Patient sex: F
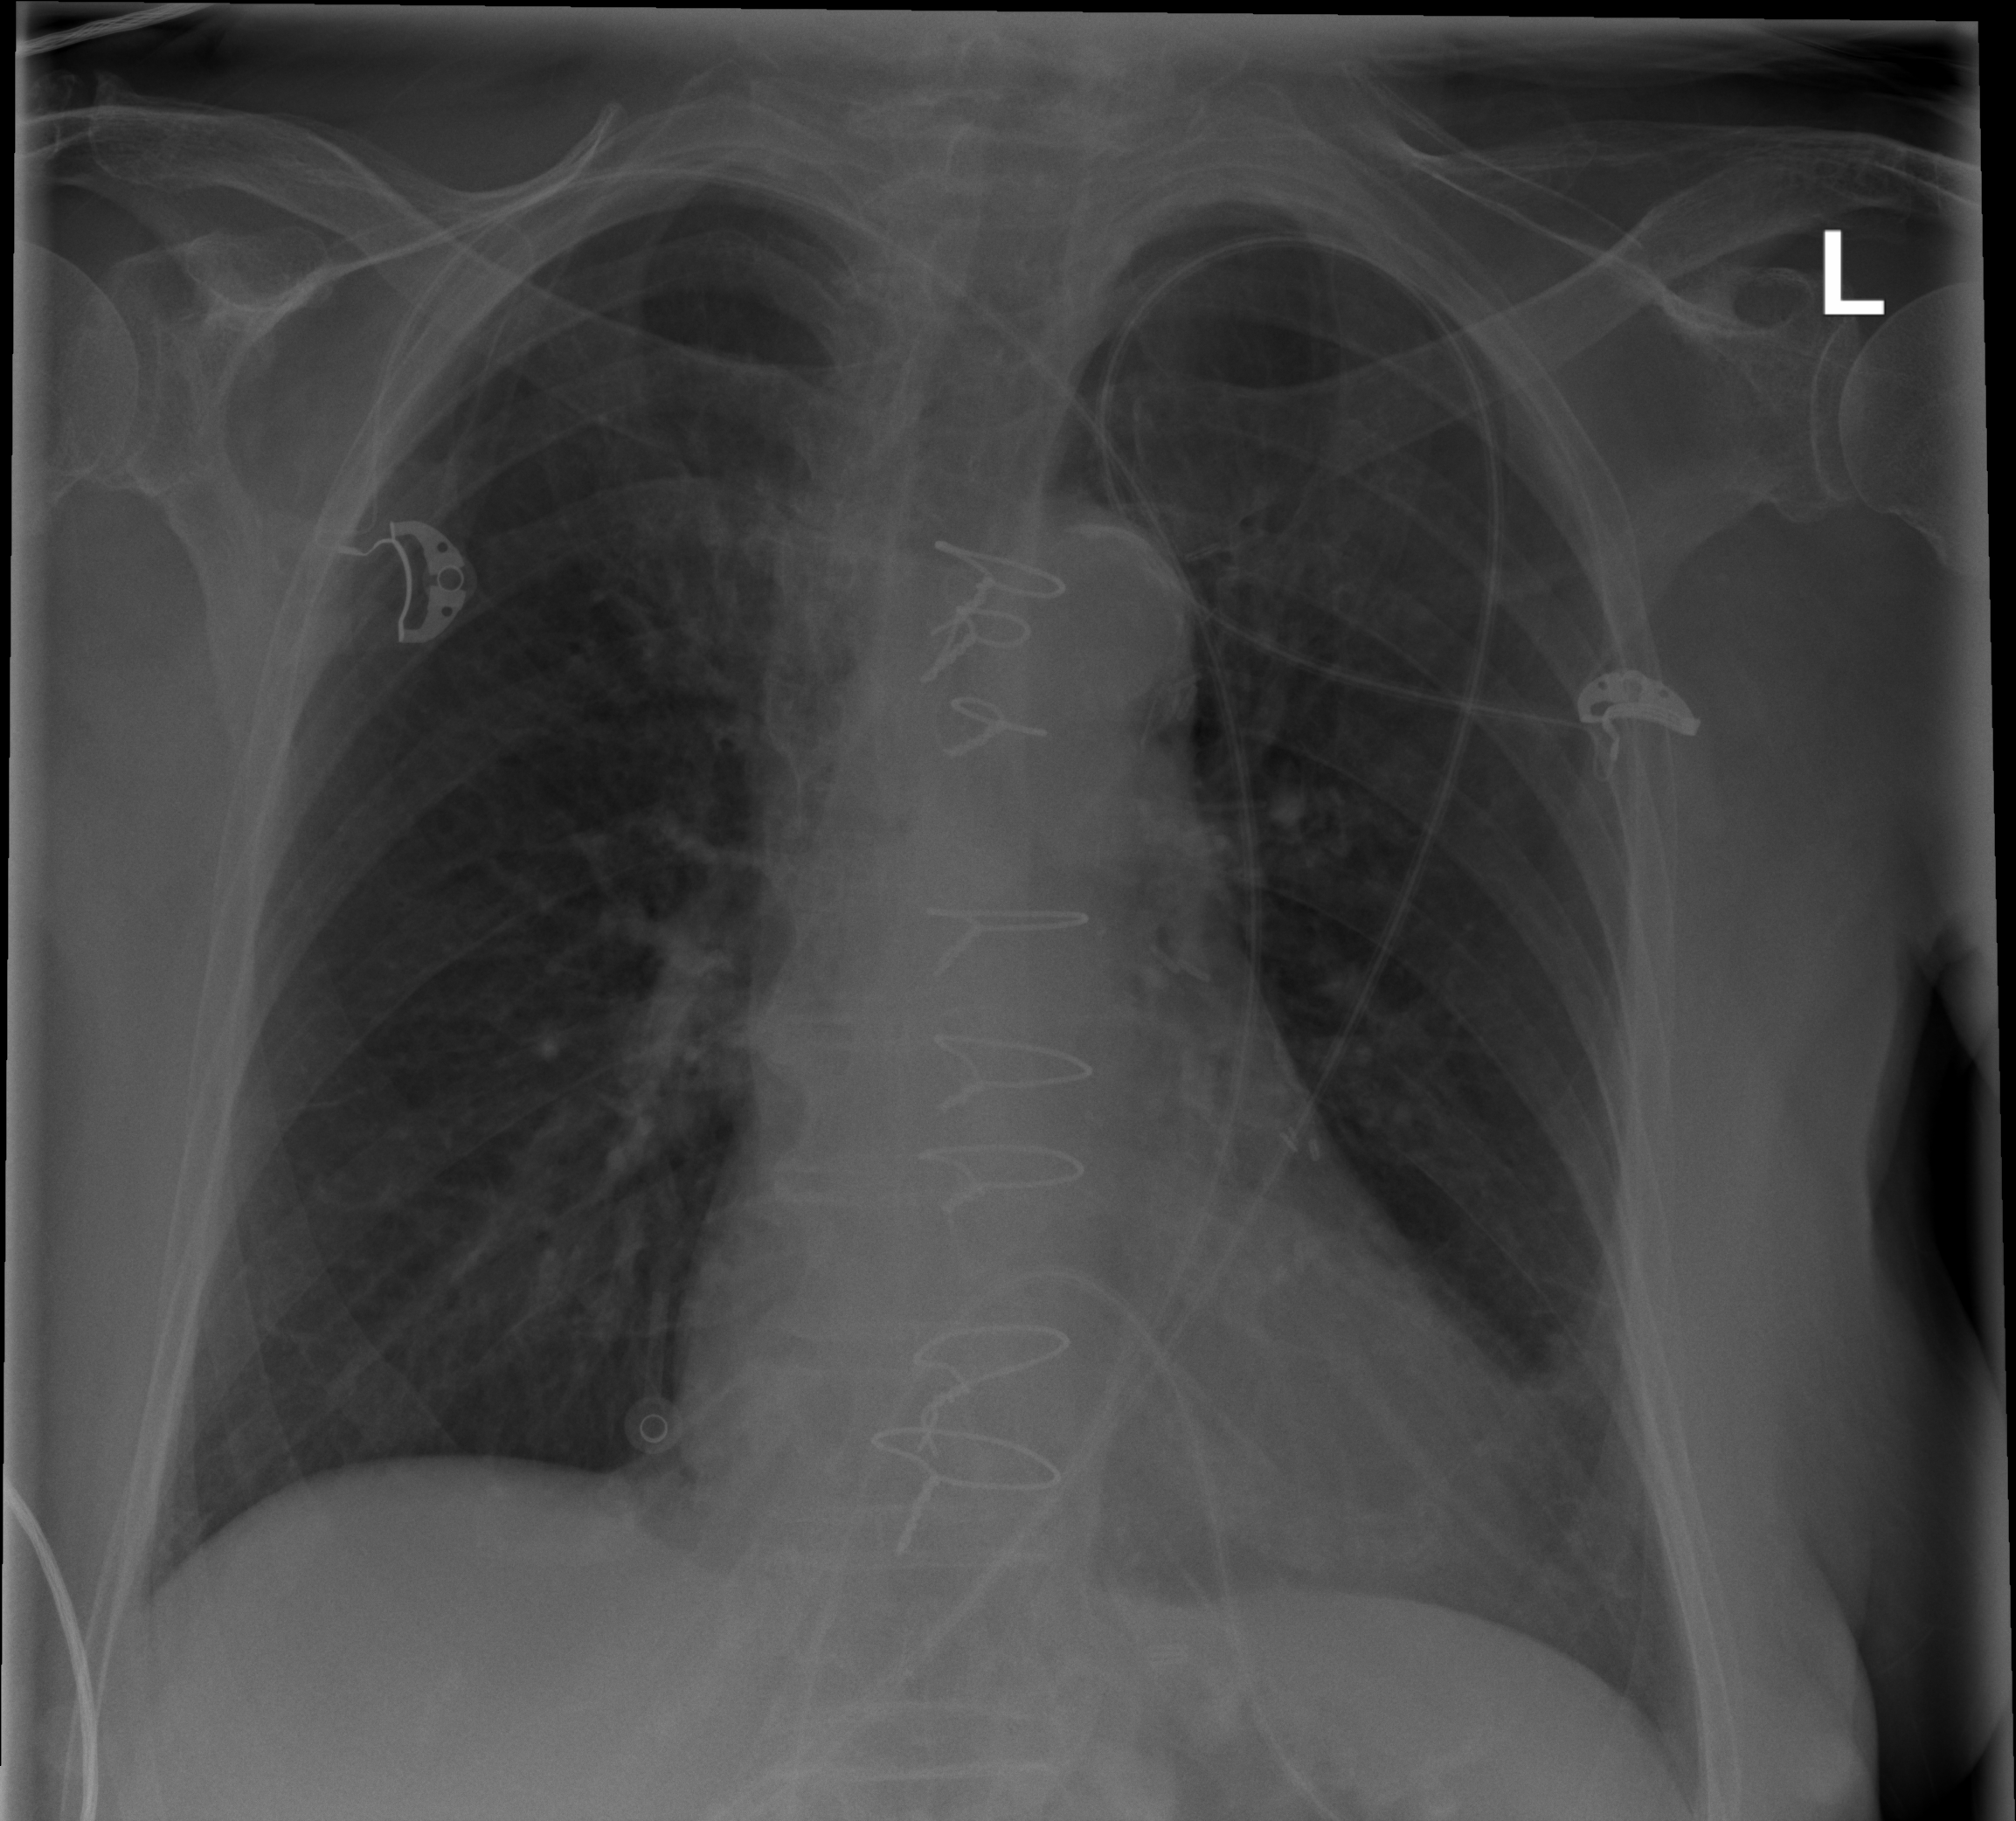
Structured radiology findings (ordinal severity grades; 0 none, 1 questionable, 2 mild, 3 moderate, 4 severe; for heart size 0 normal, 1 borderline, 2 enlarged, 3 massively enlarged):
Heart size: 0
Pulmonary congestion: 1
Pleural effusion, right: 0
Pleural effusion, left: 0
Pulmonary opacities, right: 2
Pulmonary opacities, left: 0
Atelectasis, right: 0
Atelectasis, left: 0